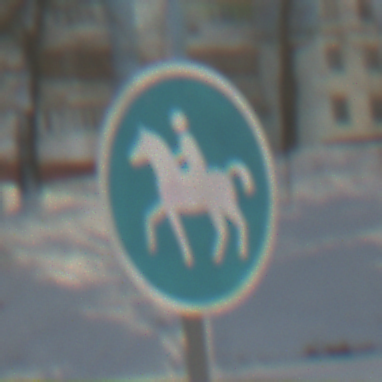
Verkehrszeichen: Reitweg
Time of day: MorningAfternoon
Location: Outdoor (Suburban)
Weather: PartlyCloudy
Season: NotSpecified
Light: Natural